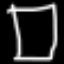
Label: square